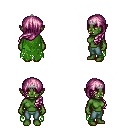
a pixel art fantasy rpg character, female body template, orc, green skin, green tattered cape, teal pants, pink left-swept hairstyle, silver tiara, four views (front, back, left, right), 2x2 character sprite sheet, small pixel art, hard edges, no anti-aliasing